Interaction volume radius: 10 \u00c5
Interaction volume height: 10 \u00c5
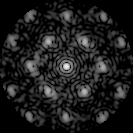
Disorder parameter: 0.3721